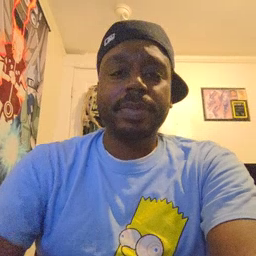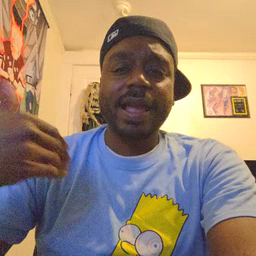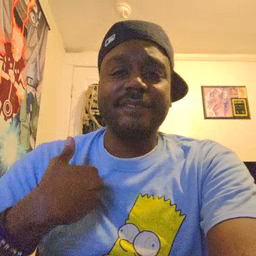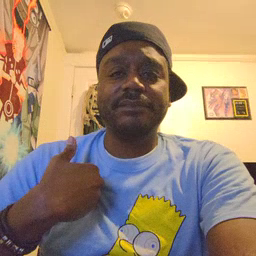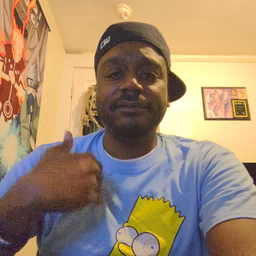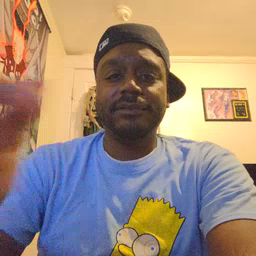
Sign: have